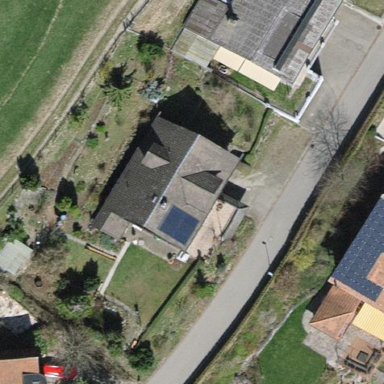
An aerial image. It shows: Detached building.